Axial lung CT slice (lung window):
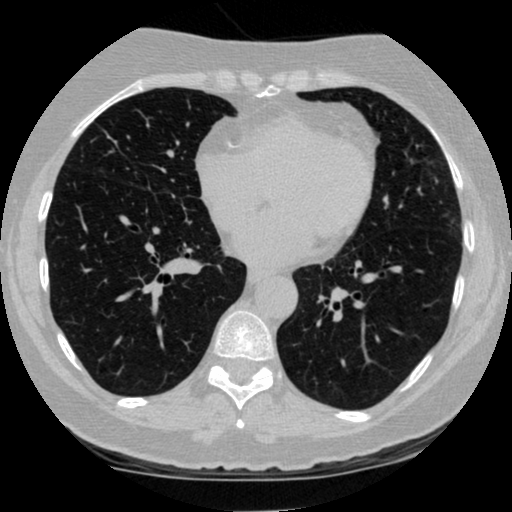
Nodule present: no